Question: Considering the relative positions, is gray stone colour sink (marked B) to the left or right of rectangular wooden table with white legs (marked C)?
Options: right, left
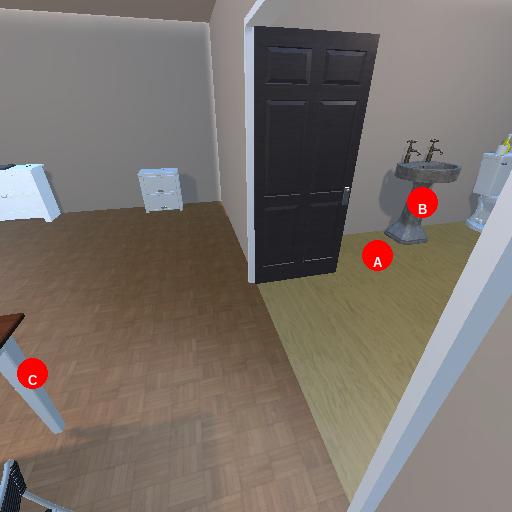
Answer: right